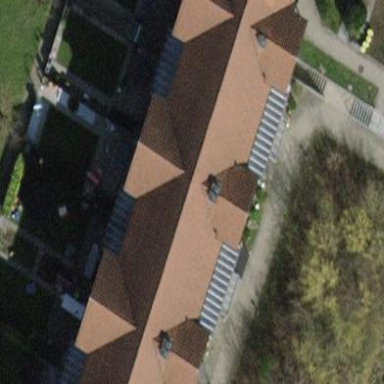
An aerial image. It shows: Terrace-style building with gabled roof.